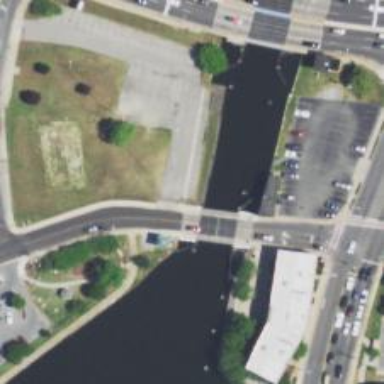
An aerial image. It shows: Footway road that crosses movable bridge.